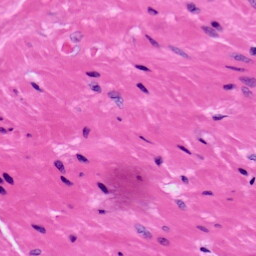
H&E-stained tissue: Prostate